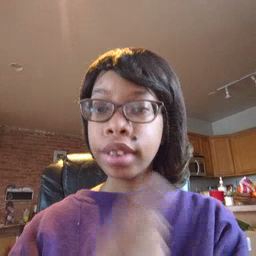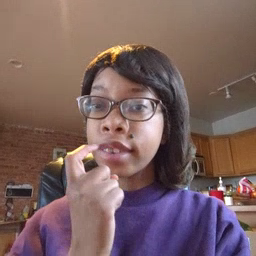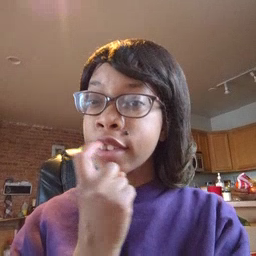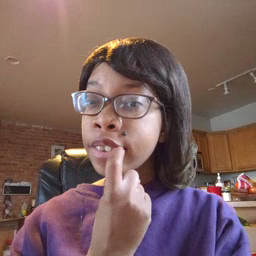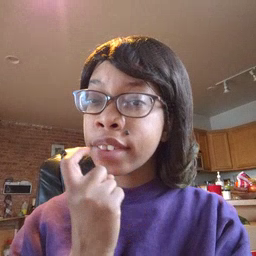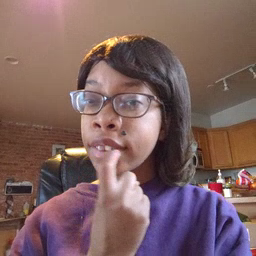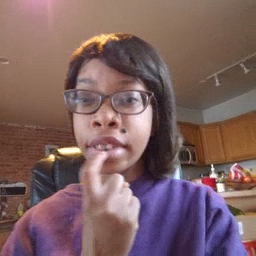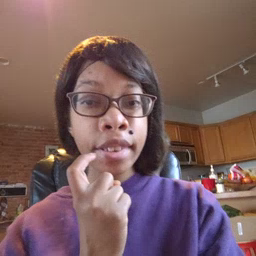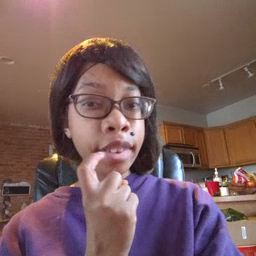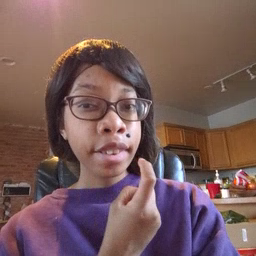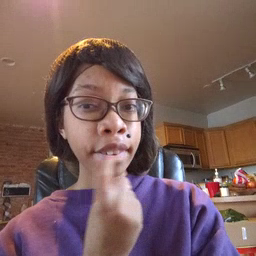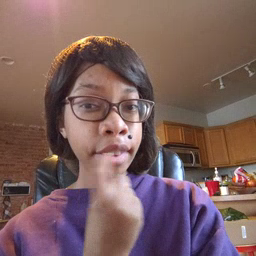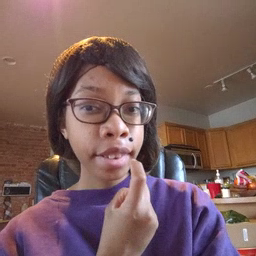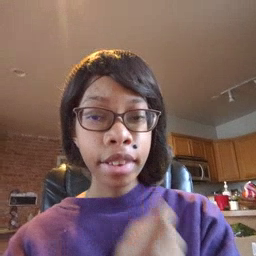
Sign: tooth